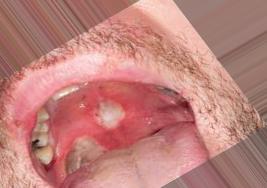
Condition: Mouth Ulcer